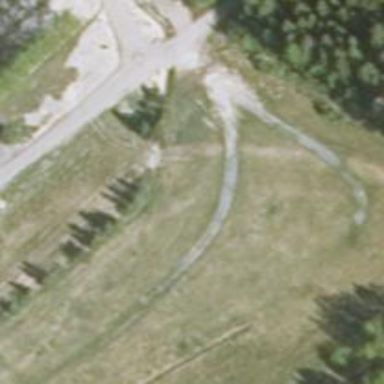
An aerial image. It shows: Nordic skiing track.